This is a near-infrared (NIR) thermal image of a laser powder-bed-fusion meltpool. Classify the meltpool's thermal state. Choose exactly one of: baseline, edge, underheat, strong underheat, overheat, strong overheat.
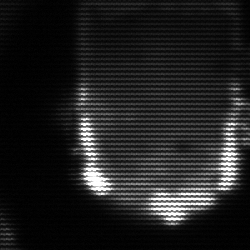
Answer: baseline